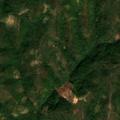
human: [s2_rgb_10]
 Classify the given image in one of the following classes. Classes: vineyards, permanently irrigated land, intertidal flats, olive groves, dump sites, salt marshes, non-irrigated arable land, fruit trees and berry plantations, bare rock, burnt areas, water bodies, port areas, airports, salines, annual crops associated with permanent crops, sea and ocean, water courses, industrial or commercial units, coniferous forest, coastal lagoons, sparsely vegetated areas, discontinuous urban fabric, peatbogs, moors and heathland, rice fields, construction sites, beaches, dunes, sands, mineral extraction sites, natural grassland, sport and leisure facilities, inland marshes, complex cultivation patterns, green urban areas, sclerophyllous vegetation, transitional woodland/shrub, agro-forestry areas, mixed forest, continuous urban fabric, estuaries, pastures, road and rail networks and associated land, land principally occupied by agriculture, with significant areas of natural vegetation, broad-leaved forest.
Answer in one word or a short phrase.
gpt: broad-leaved forest, transitional woodland/shrub